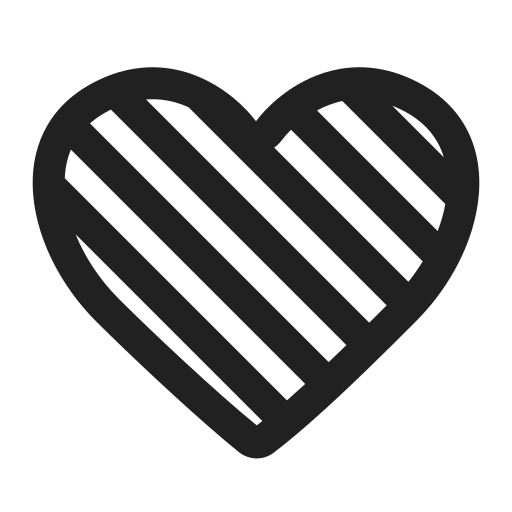
red heart high contrast